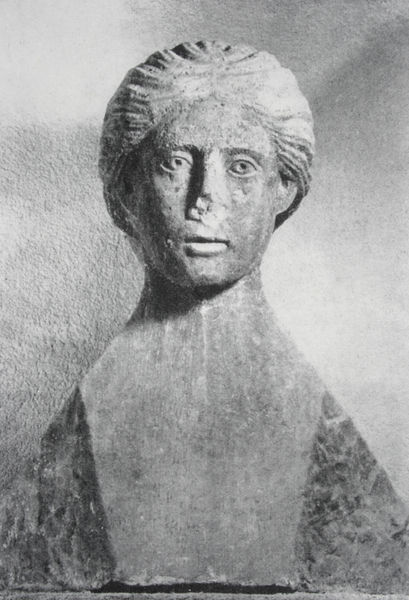
Titel: Herme einer sehr jungen Frau - Skulptur für die Brückentoranlage von Capua
Standort: Capua
Institution: Museo Campano
Schlagwörter: kopf, mann, schatten, vogel, weiß, dreieck, brust, frau, frisur, grau, haar, hintergrund, licht, marmor, mund, nase, ohr, schwarz, stirn, blick, dame, alt, flasche, wand, arm, augen, gesicht, stein, bildnis, hals, portrait, porträt, auge, figur, haare, mutter, en face, frontal, kinn, lippen, locken, mittelscheitel, ohren, scheitel, schulter, schultern, skulptur, statue, wangen, wellen, mauer, steif, weiblich, zopf, büste, pupillen, gerade, starr, bildhauerei, granit, plastik, augenbraue, marmoriert, dekolleté, ohrläppchen, wimpern, foto, fotografie, photographie, belichtung, antike, flug, schwarzweiss, selbstbildnis, rom, photo, fragment, kaputt, jüngling, junger mann, hellgrau, antik, mittelalter, herme, pyramide, bemalung, geliebte, dreieckig, aufnahme, rillen, strähnen, zerfall, bildhauer, photografie, romanisch, steinmetzarbeit, latein, italienisch, statur, bruch, geischt, keil, beschädigt, römisches reich, flaschenförmig, bohrung, abgeschlagen, porös, abgebrochen, starren, nasenlos, augenlöcher, stränen, brückentoranlage, capua, ohne nase, nasenstüber, steinbild, kaputte, 20. jahrhundert, ab, 20er jahre, steinplastik, stateu, kapt, kaputte nase, pupile, schöne frau skulptur, brösel, stumof